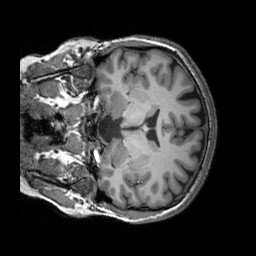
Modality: T1w
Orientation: coronal
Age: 33
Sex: female
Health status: healthy
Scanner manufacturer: siemens
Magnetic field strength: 3 T
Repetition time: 2.3 s
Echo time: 0.00303 s